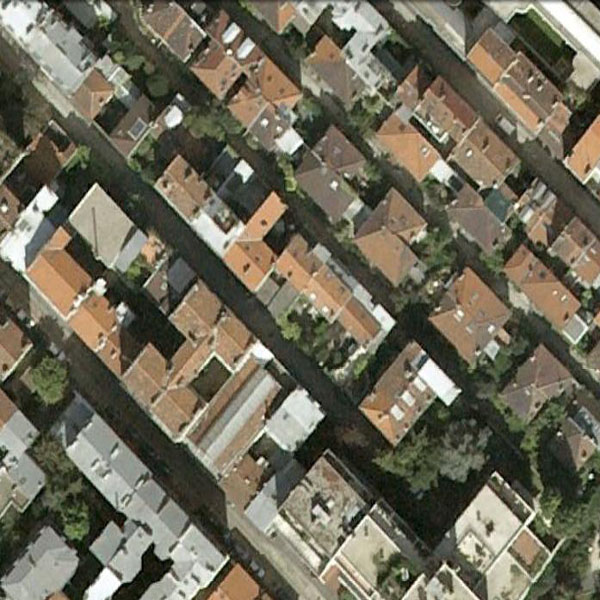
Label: DenseResidential